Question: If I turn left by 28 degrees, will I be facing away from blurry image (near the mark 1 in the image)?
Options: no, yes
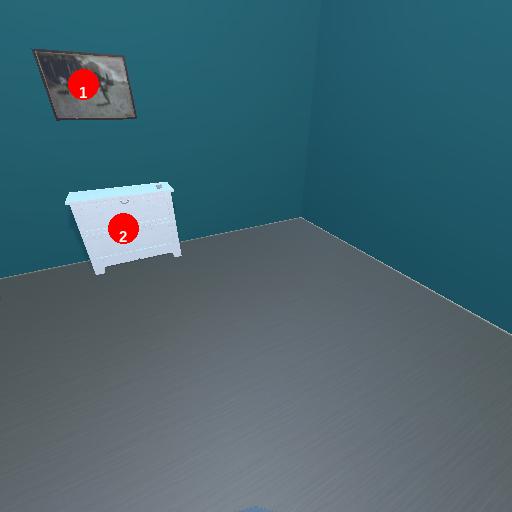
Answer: no